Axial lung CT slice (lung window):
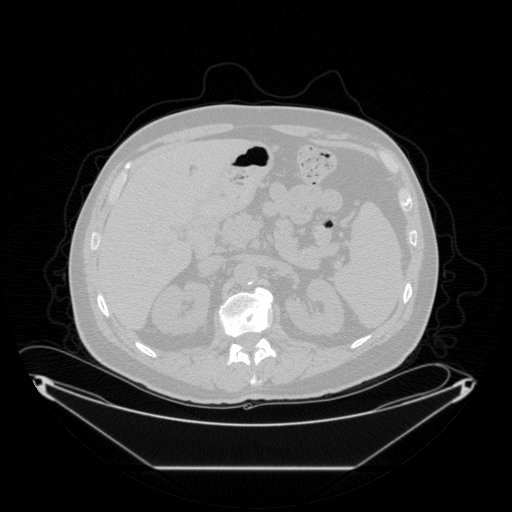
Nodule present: no